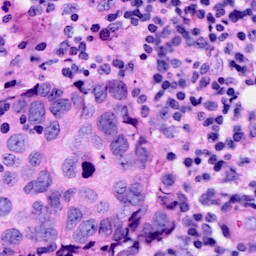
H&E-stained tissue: Breast